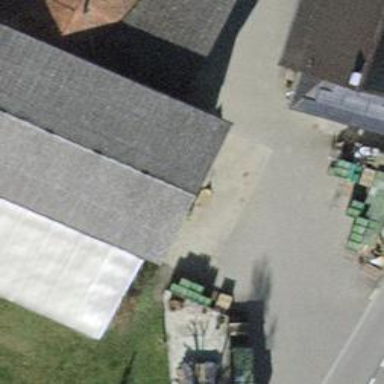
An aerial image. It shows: Shed building.